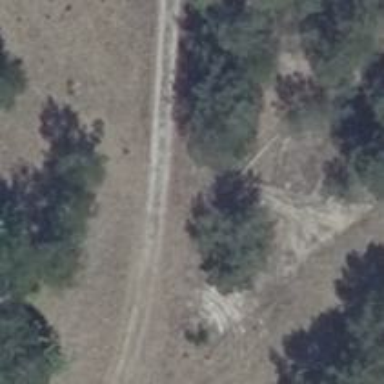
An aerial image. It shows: Grass track road with grade 5 tracktype.